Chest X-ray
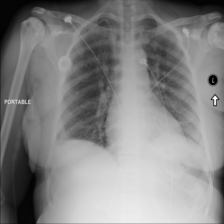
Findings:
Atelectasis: negative
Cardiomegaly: negative
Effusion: negative
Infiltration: negative
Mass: negative
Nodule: negative
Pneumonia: negative
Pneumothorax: negative
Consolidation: negative
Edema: negative
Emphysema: negative
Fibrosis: negative
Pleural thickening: negative
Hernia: negative